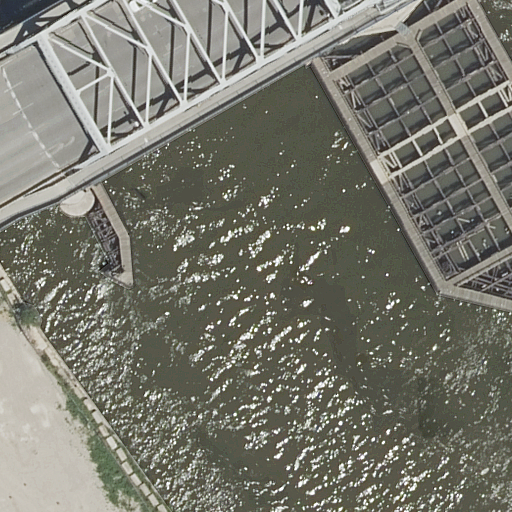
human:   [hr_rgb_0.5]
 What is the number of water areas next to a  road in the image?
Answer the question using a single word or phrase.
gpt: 1

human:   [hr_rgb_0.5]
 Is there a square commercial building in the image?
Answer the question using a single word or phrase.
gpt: no

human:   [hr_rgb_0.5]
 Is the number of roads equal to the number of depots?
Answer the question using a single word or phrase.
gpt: no

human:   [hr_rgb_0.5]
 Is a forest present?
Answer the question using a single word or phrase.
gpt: no

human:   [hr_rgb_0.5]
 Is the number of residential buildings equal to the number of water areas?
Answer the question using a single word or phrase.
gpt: no

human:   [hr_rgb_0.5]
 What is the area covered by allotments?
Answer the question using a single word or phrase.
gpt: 0m2

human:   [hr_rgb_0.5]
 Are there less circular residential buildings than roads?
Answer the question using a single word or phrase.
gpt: yes

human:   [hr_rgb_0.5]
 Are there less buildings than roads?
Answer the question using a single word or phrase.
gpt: yes

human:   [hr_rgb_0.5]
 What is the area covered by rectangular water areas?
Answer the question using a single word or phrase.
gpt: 9766m2

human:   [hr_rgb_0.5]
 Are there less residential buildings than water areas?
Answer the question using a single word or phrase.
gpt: yes

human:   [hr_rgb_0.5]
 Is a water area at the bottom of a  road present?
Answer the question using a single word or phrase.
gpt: no

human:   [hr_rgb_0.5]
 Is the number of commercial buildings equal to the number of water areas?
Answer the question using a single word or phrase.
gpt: no

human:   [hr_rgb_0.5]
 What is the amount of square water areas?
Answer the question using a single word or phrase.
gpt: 0

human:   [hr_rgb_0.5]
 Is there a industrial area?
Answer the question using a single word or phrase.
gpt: no

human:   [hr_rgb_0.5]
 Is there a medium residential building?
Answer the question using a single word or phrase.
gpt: no

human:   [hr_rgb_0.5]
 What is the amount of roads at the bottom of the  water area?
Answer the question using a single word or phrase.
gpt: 0

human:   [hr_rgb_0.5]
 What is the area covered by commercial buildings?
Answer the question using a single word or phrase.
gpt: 0m2

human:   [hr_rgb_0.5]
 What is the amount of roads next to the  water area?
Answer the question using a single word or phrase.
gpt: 3

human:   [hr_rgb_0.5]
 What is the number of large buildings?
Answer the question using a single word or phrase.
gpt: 0

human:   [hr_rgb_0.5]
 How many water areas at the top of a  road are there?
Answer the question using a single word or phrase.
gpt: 0

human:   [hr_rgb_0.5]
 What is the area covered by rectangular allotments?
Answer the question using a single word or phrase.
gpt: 0m2

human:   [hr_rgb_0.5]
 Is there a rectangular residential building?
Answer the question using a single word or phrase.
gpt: no

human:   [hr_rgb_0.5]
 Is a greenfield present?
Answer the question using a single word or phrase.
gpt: no

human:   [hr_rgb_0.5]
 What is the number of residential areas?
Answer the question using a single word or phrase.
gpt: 0

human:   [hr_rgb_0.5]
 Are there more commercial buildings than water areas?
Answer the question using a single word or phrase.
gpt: no

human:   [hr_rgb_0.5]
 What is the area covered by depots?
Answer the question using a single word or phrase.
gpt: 0m2

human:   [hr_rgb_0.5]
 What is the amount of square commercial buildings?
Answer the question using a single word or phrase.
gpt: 0

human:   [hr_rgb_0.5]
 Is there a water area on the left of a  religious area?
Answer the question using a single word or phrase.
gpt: no

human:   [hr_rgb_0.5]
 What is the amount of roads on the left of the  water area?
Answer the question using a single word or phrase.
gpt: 2

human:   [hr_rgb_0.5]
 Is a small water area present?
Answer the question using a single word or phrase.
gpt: no

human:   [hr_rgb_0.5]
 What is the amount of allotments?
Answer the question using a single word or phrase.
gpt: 0

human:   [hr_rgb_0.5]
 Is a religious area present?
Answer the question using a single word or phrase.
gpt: no

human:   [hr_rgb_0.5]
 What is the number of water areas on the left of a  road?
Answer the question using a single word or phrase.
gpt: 0

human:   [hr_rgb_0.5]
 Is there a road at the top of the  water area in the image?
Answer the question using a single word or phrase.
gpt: yes

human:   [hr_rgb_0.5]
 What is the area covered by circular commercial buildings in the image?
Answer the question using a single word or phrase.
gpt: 0m2

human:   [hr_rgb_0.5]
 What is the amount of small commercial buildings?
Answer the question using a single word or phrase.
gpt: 0